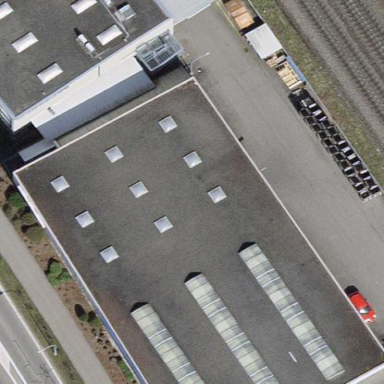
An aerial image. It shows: Industrial building.